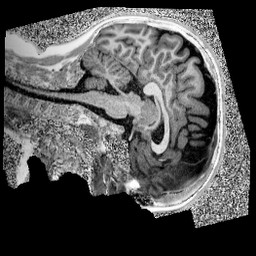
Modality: UNIT1
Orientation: sagittal
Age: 9
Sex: male
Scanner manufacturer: siemens
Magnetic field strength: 3 T
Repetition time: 4 s
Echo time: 0.00299 s